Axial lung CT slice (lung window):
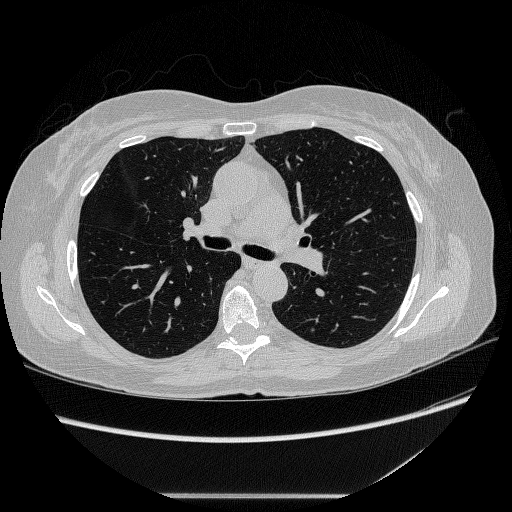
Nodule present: no